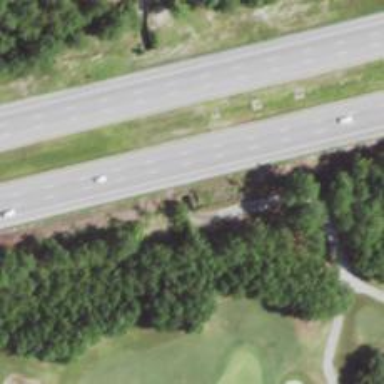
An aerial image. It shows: Footway that doubles as golf path.